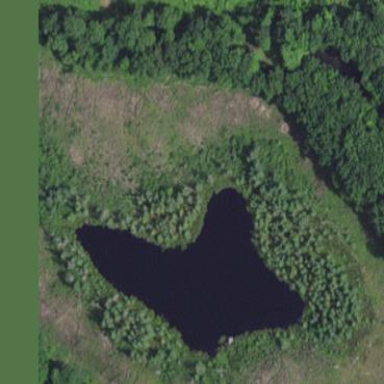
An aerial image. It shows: Serene pond surrounded by nature.